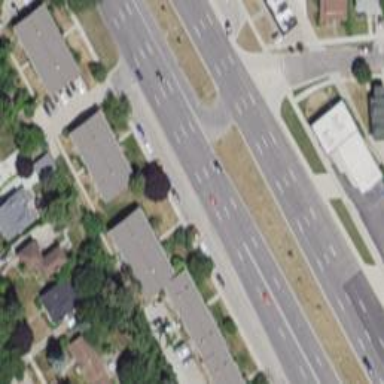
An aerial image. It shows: Primary road with asphalt surface.